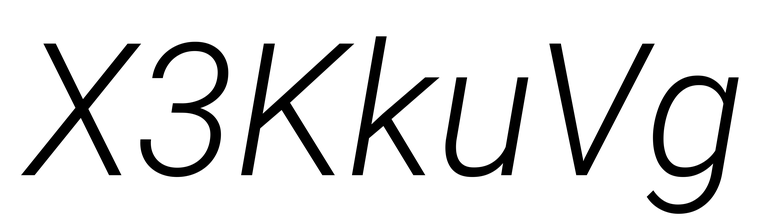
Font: Roboto-Italic_Light_Italic